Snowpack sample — Buffalo Mountain, Silverthorne, Colorado, USA (1/25/25, 10:11 AM MST)
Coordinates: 39.6222, -106.1139
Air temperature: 22 °F
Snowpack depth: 110 cm
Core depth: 10 cm
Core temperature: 46.4 °F
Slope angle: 12°, slope face: 102°
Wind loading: high
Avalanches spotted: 0
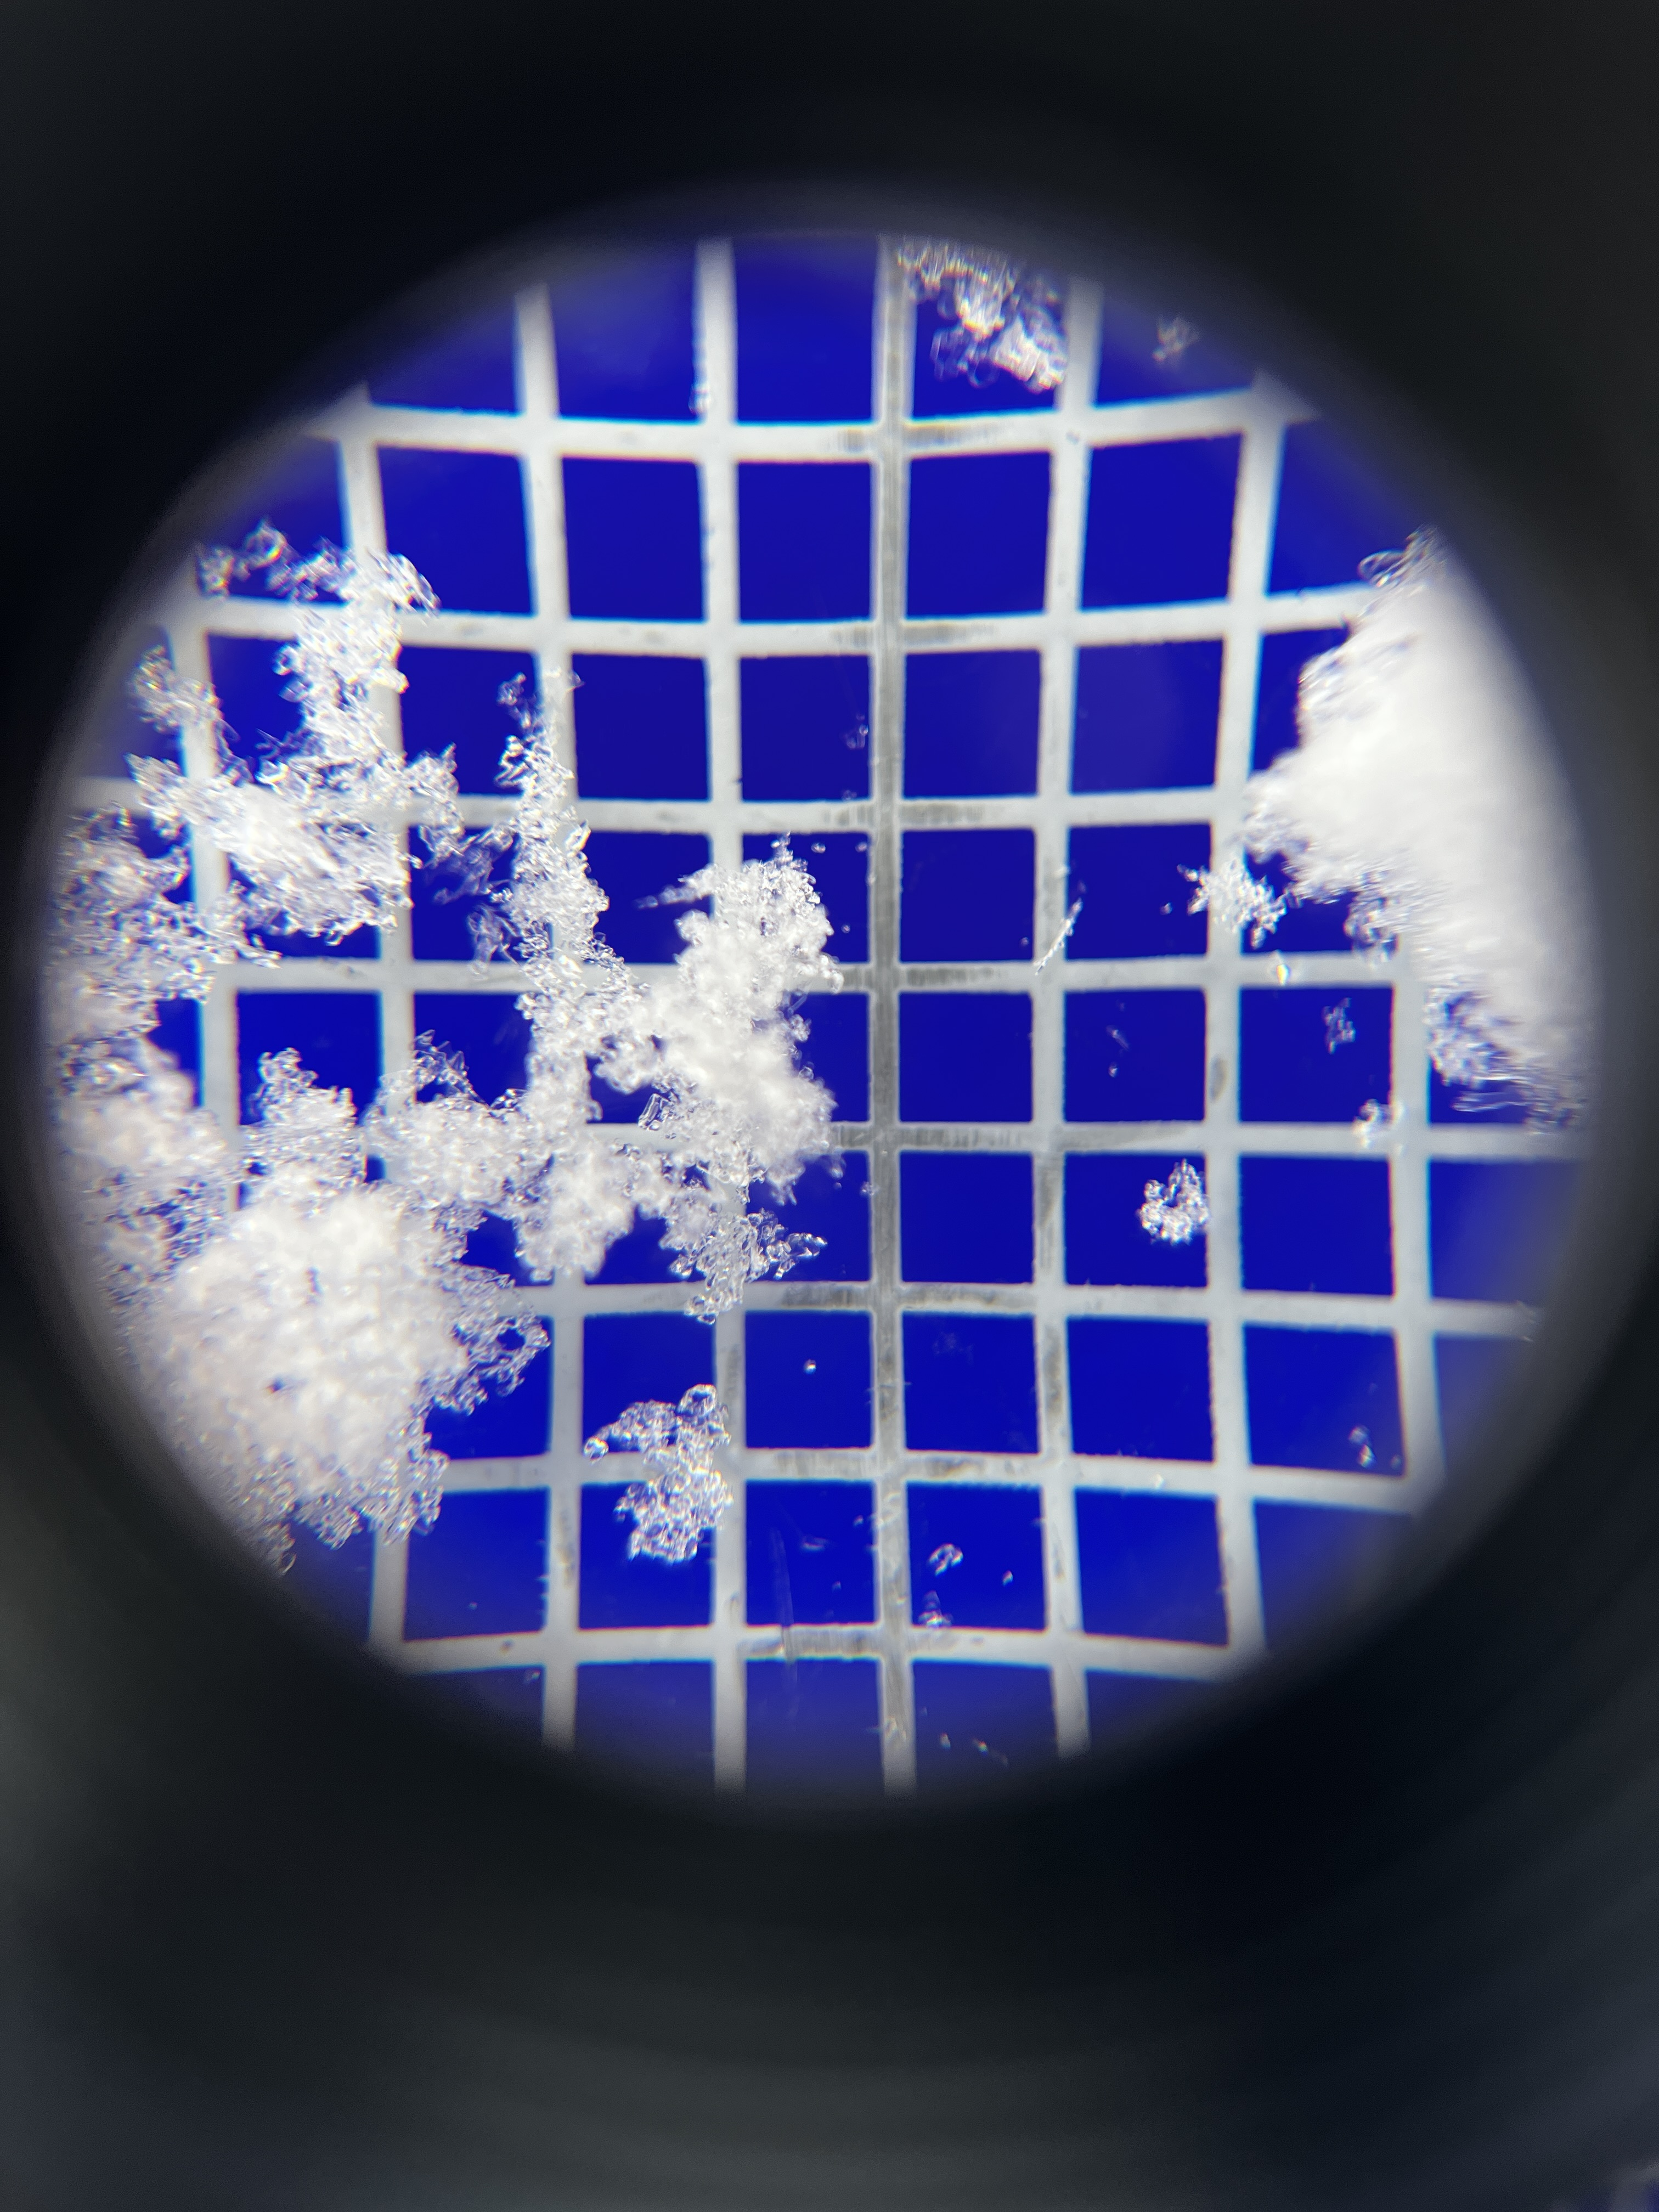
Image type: magnified_profile
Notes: No avalanches nearby, collected on the outskirts of a fire break 15 meters from the treeline, on way to Buffalo and Red Mountain